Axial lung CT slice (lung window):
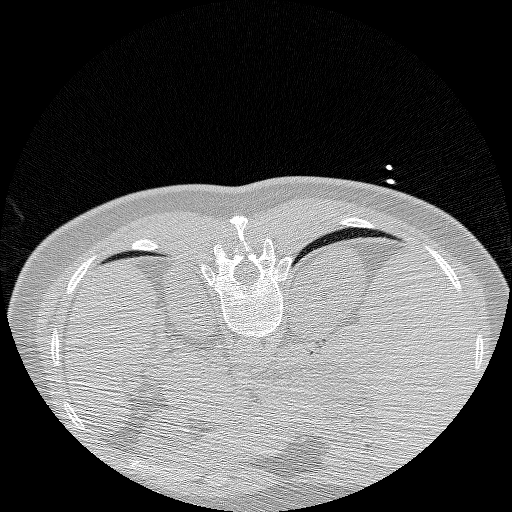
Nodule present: no